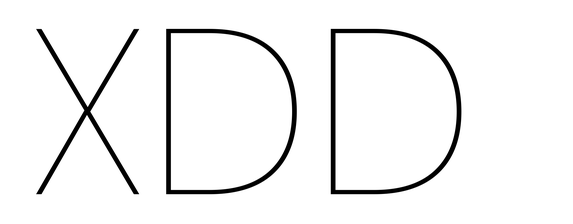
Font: Poppins-Thin